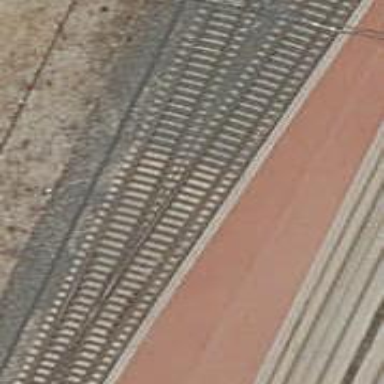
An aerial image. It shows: Rail siding with electrified contact lines for trains.